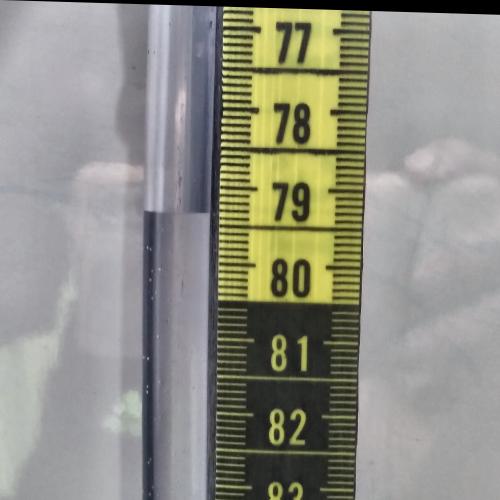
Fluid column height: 79.4 cm